The image is a wavelet scalogram (time versus scale/frequency) of a rolling-element bearing's vibration signal. Determine the bearing's health state. Answer with exactly one of: normal, inner_race, outer_race, ball.
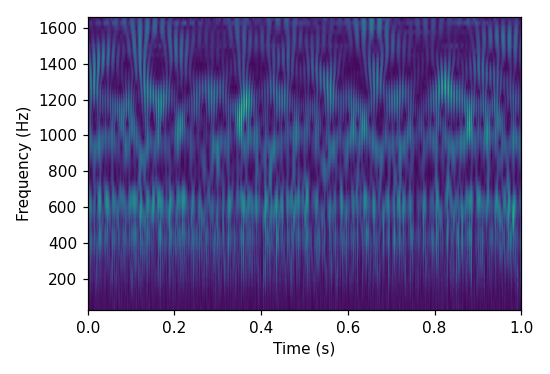
Answer: outer_race